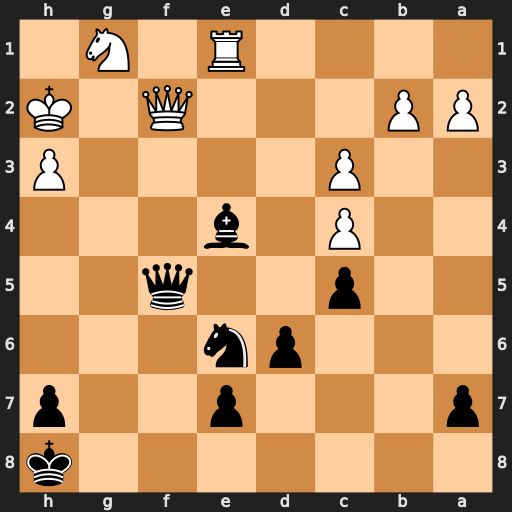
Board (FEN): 7k/p3p2p/3pn3/2p2q2/2P1b3/2P4P/PP3Q1K/4R1N1
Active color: b
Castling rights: -
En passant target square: -
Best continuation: Qxf2#